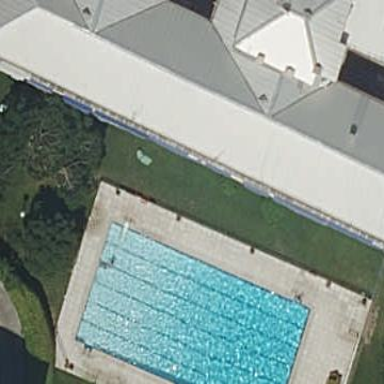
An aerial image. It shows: Outdoor swimming pool area meant for swimming leisurely.